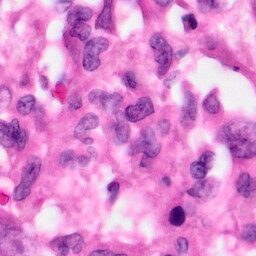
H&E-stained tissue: Pancreatic